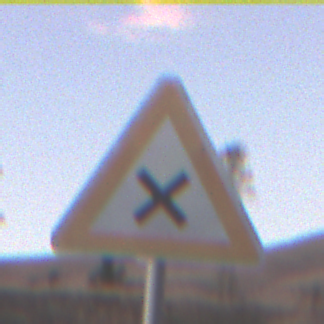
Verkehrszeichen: KreuzungOderEinmuendung
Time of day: SunriseSunset
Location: Outdoor (Suburban)
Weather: PartlyCloudy
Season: NotSpecified
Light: Natural